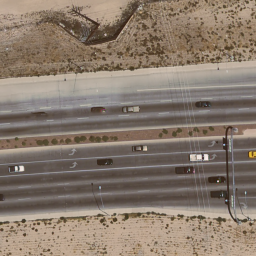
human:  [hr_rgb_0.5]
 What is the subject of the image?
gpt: freeway